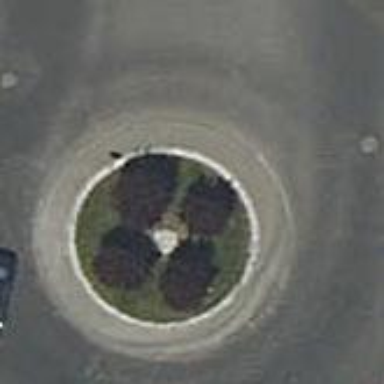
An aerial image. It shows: Service road that forms roundabout.